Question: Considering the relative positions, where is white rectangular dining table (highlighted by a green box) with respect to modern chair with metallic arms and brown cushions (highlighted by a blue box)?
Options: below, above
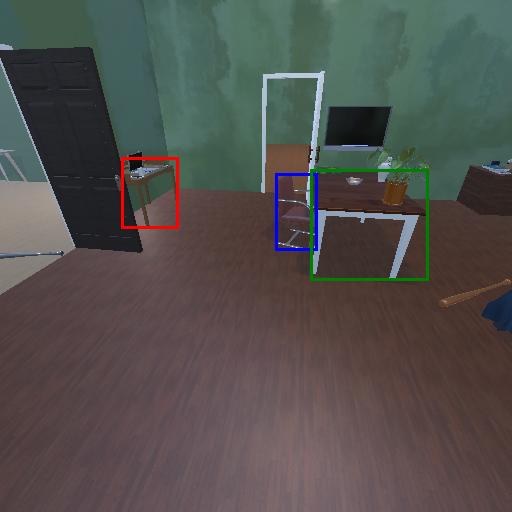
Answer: below